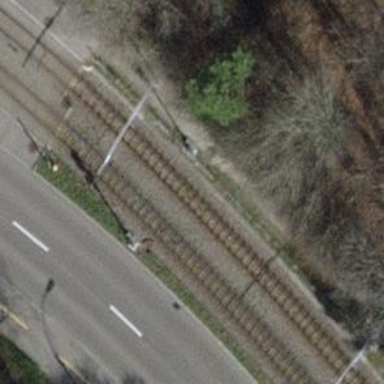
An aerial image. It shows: Railway signal.